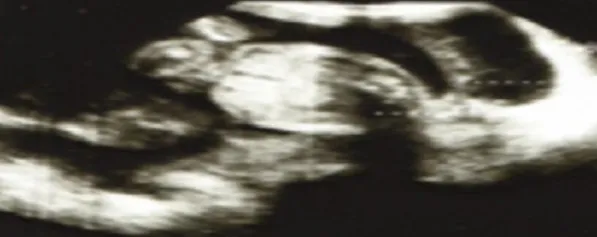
Obstetric ultrasound image showing a pregnancy at 22 weeks of amenorrhea with ascites.
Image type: radiology (ultrasound)